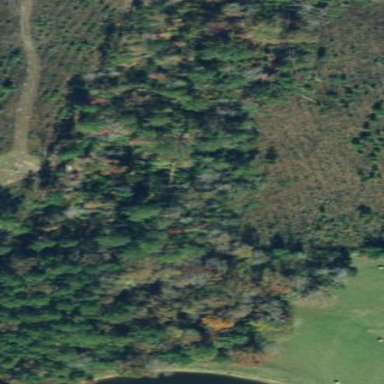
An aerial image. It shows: Mixed woodland with variety of leaf types and cycles.